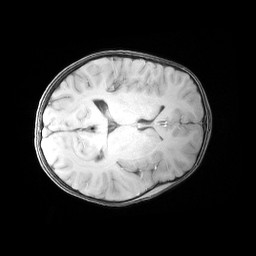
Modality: MP2RAGE
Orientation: axial
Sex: female
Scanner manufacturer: siemens
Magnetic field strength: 3 T
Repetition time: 5 s
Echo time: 0.00355 s